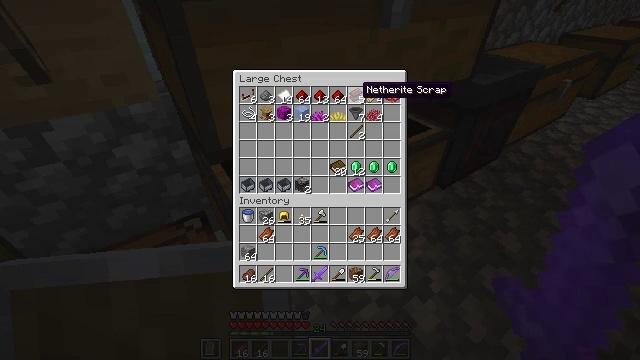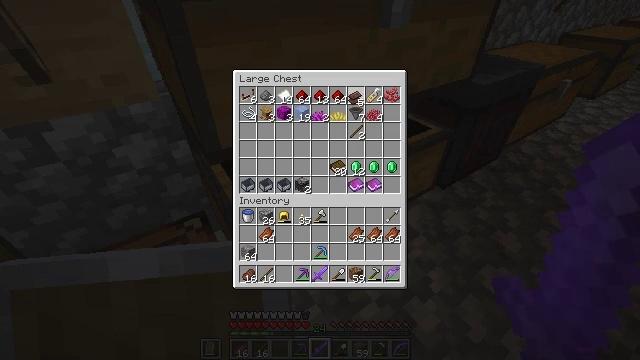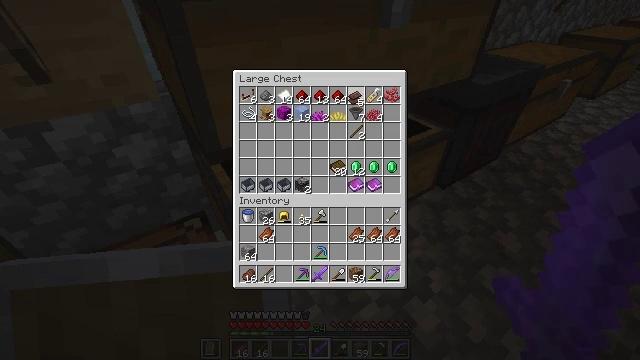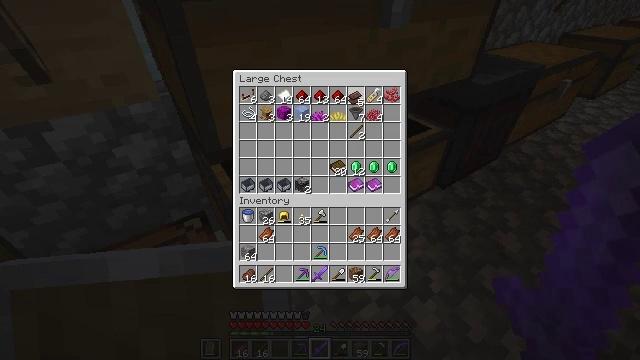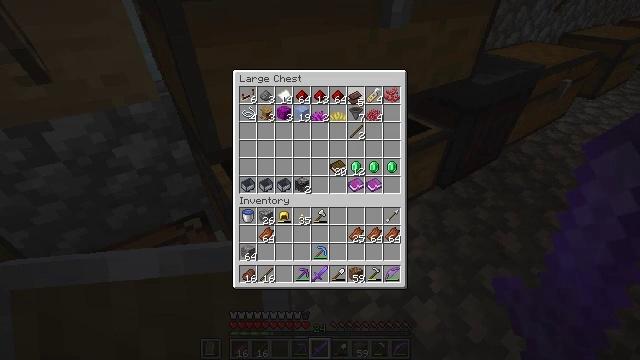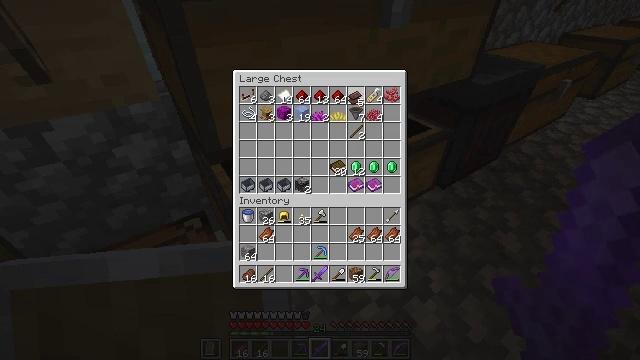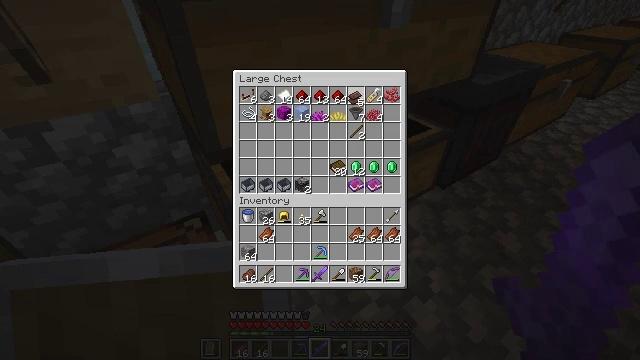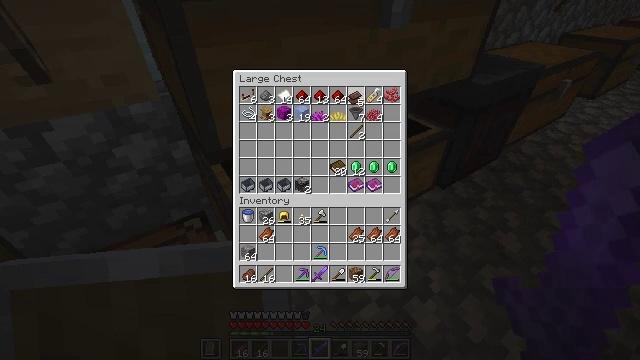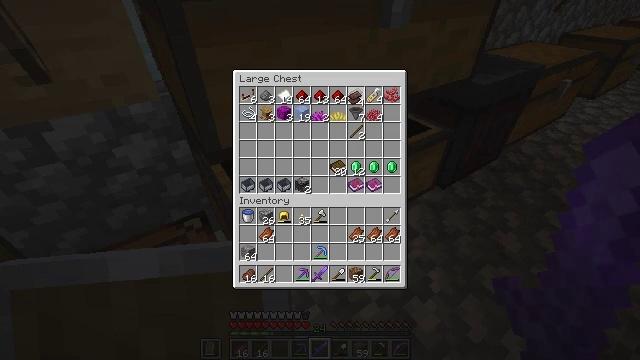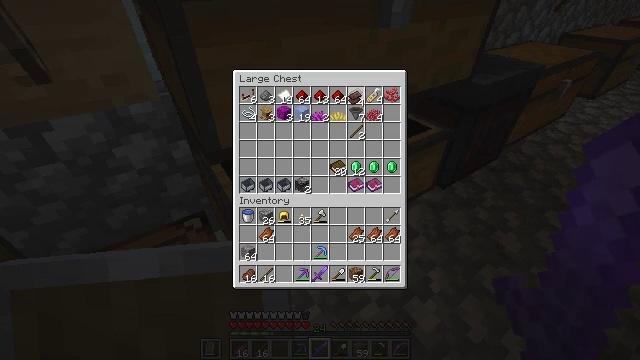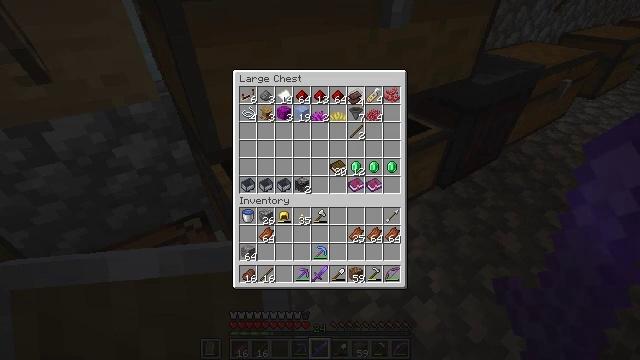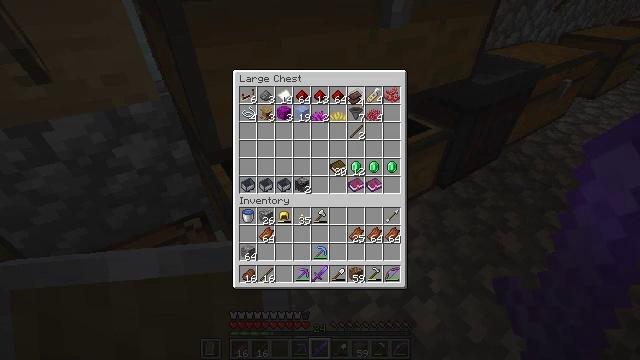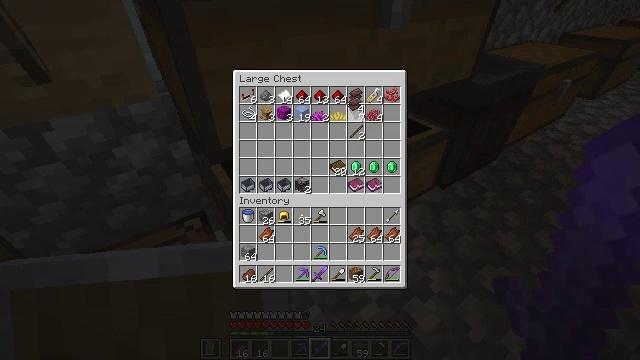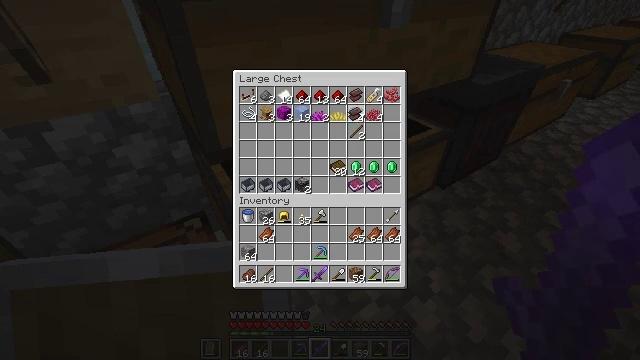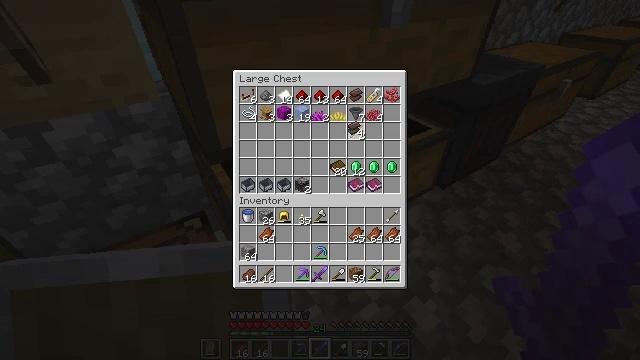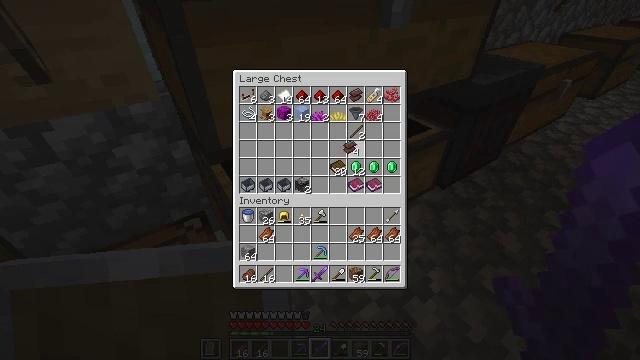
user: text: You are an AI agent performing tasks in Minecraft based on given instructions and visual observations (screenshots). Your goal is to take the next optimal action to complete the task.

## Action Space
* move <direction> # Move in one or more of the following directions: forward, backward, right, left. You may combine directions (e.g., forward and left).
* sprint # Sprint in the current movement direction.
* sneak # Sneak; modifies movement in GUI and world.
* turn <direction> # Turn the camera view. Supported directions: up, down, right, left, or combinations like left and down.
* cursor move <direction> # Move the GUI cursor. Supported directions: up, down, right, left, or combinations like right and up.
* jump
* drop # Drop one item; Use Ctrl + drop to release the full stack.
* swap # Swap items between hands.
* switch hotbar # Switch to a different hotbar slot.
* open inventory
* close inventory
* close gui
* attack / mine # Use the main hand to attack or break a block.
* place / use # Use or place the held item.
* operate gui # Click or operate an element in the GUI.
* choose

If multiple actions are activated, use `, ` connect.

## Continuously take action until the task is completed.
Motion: motion action
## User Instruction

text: Get a netherite ingot after combining netherite scrap and gold.
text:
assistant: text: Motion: attack / mine
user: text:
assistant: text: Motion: attack / mine
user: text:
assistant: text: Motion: attack / mine
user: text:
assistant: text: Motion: no_op
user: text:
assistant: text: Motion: use / place
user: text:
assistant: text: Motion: use / place
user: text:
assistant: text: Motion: use / place
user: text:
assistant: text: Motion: no_op
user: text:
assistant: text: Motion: no_op
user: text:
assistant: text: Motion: no_op
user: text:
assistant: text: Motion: no_op
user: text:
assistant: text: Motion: no_op
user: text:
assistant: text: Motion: turn down
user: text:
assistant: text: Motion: turn down
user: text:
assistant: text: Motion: turn down
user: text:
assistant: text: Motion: turn down
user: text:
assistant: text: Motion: turn down
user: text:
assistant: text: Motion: turn down
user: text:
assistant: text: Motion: turn down
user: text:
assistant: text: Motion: no_op
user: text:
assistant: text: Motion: no_op
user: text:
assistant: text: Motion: no_op
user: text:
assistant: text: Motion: no_op
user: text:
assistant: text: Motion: turn down
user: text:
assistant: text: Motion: no_op
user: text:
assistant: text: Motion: no_op
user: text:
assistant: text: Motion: no_op
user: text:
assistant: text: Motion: no_op
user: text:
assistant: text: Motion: no_op
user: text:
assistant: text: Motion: attack / mine